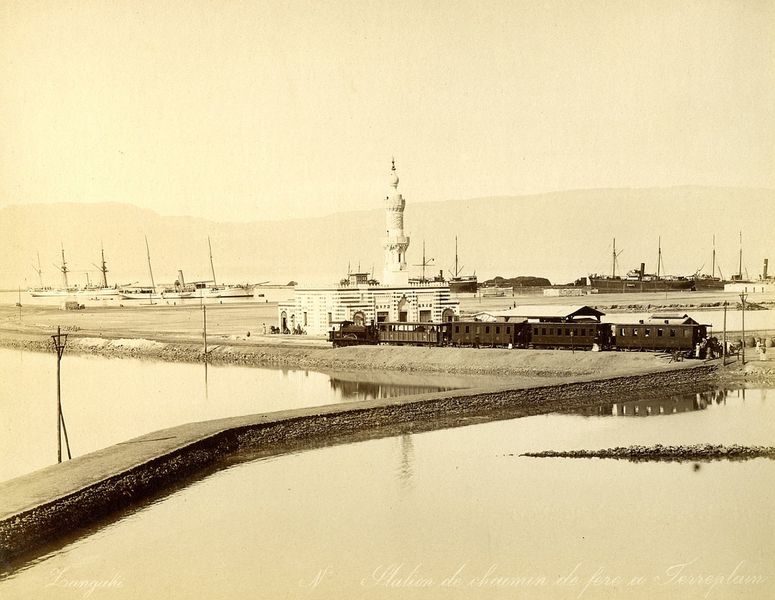
Titel: Station de chaimin de fere a Terreplain
Künstler: George Zangaki
Standort: Hamburg
Institution: Museum für Kunst und Gewerbe Hamburg
Schlagwörter: zug, foto, fotografie, photographie, bahnhof, photo, eisenbahn, haltestelle, albumin, lichtbild, reisefotografie, historische, schwarzweißpositivverfahren, silbersalzverfahren, schwarzweißfotografie, gebäude, örtlichkeit, straße, stätte, reisephotographie, albuminpapier